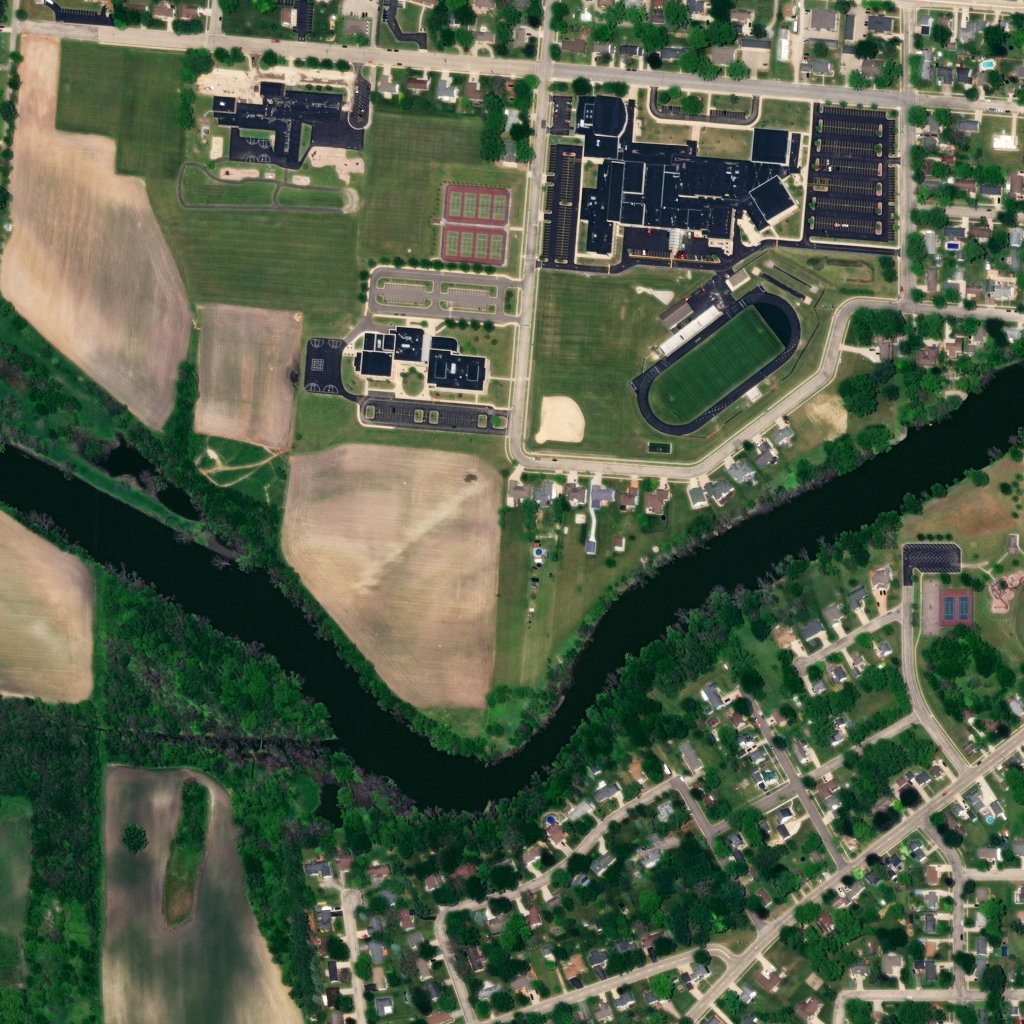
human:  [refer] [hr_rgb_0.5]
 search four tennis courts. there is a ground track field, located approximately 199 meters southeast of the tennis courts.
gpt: <box>[[43, 22, 49, 25, 0]]</box>